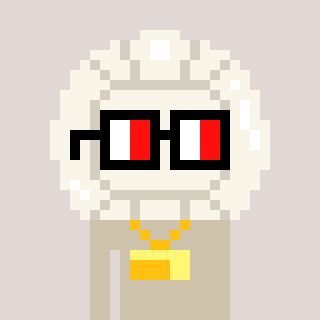
a pixel art character with square glasses with black frames and red eyes, a volleyball-shaped head and a bege-colored body on a warm background